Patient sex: M
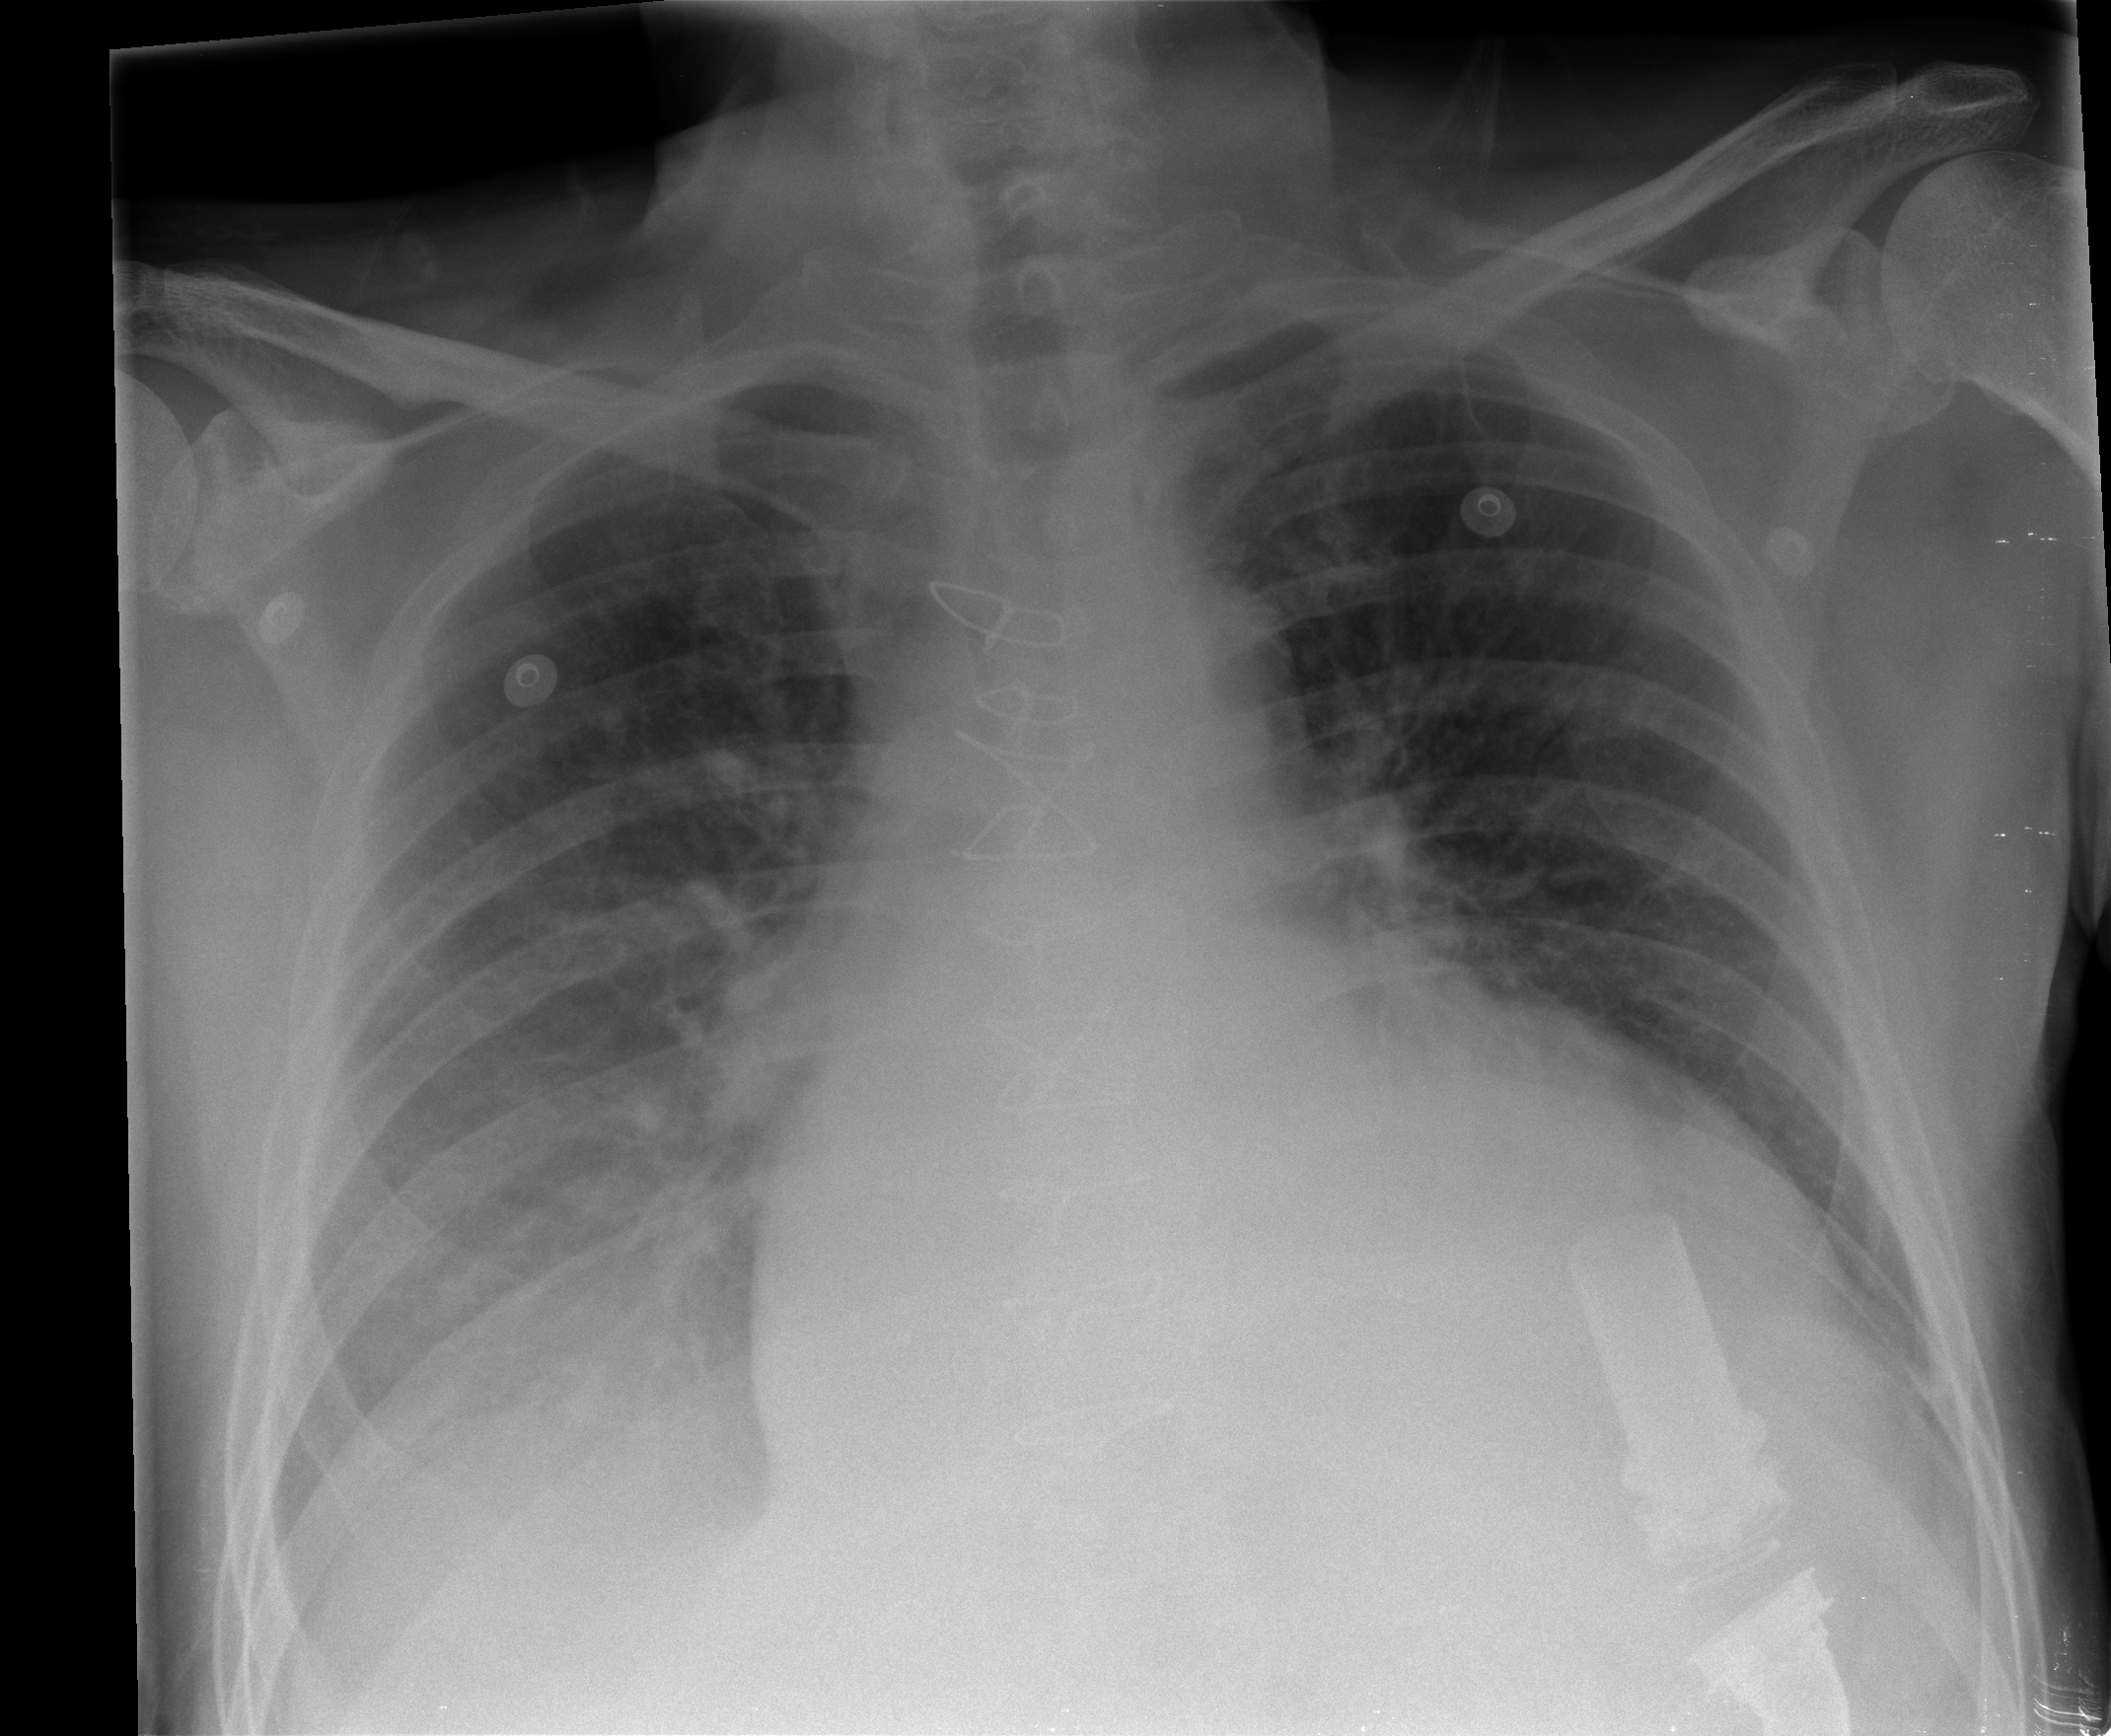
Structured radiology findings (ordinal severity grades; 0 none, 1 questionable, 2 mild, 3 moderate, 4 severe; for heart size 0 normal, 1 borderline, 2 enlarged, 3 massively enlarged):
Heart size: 3
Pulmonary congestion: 2
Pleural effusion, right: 2
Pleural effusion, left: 0
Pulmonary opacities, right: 0
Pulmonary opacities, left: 0
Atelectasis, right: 2
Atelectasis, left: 0